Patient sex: M
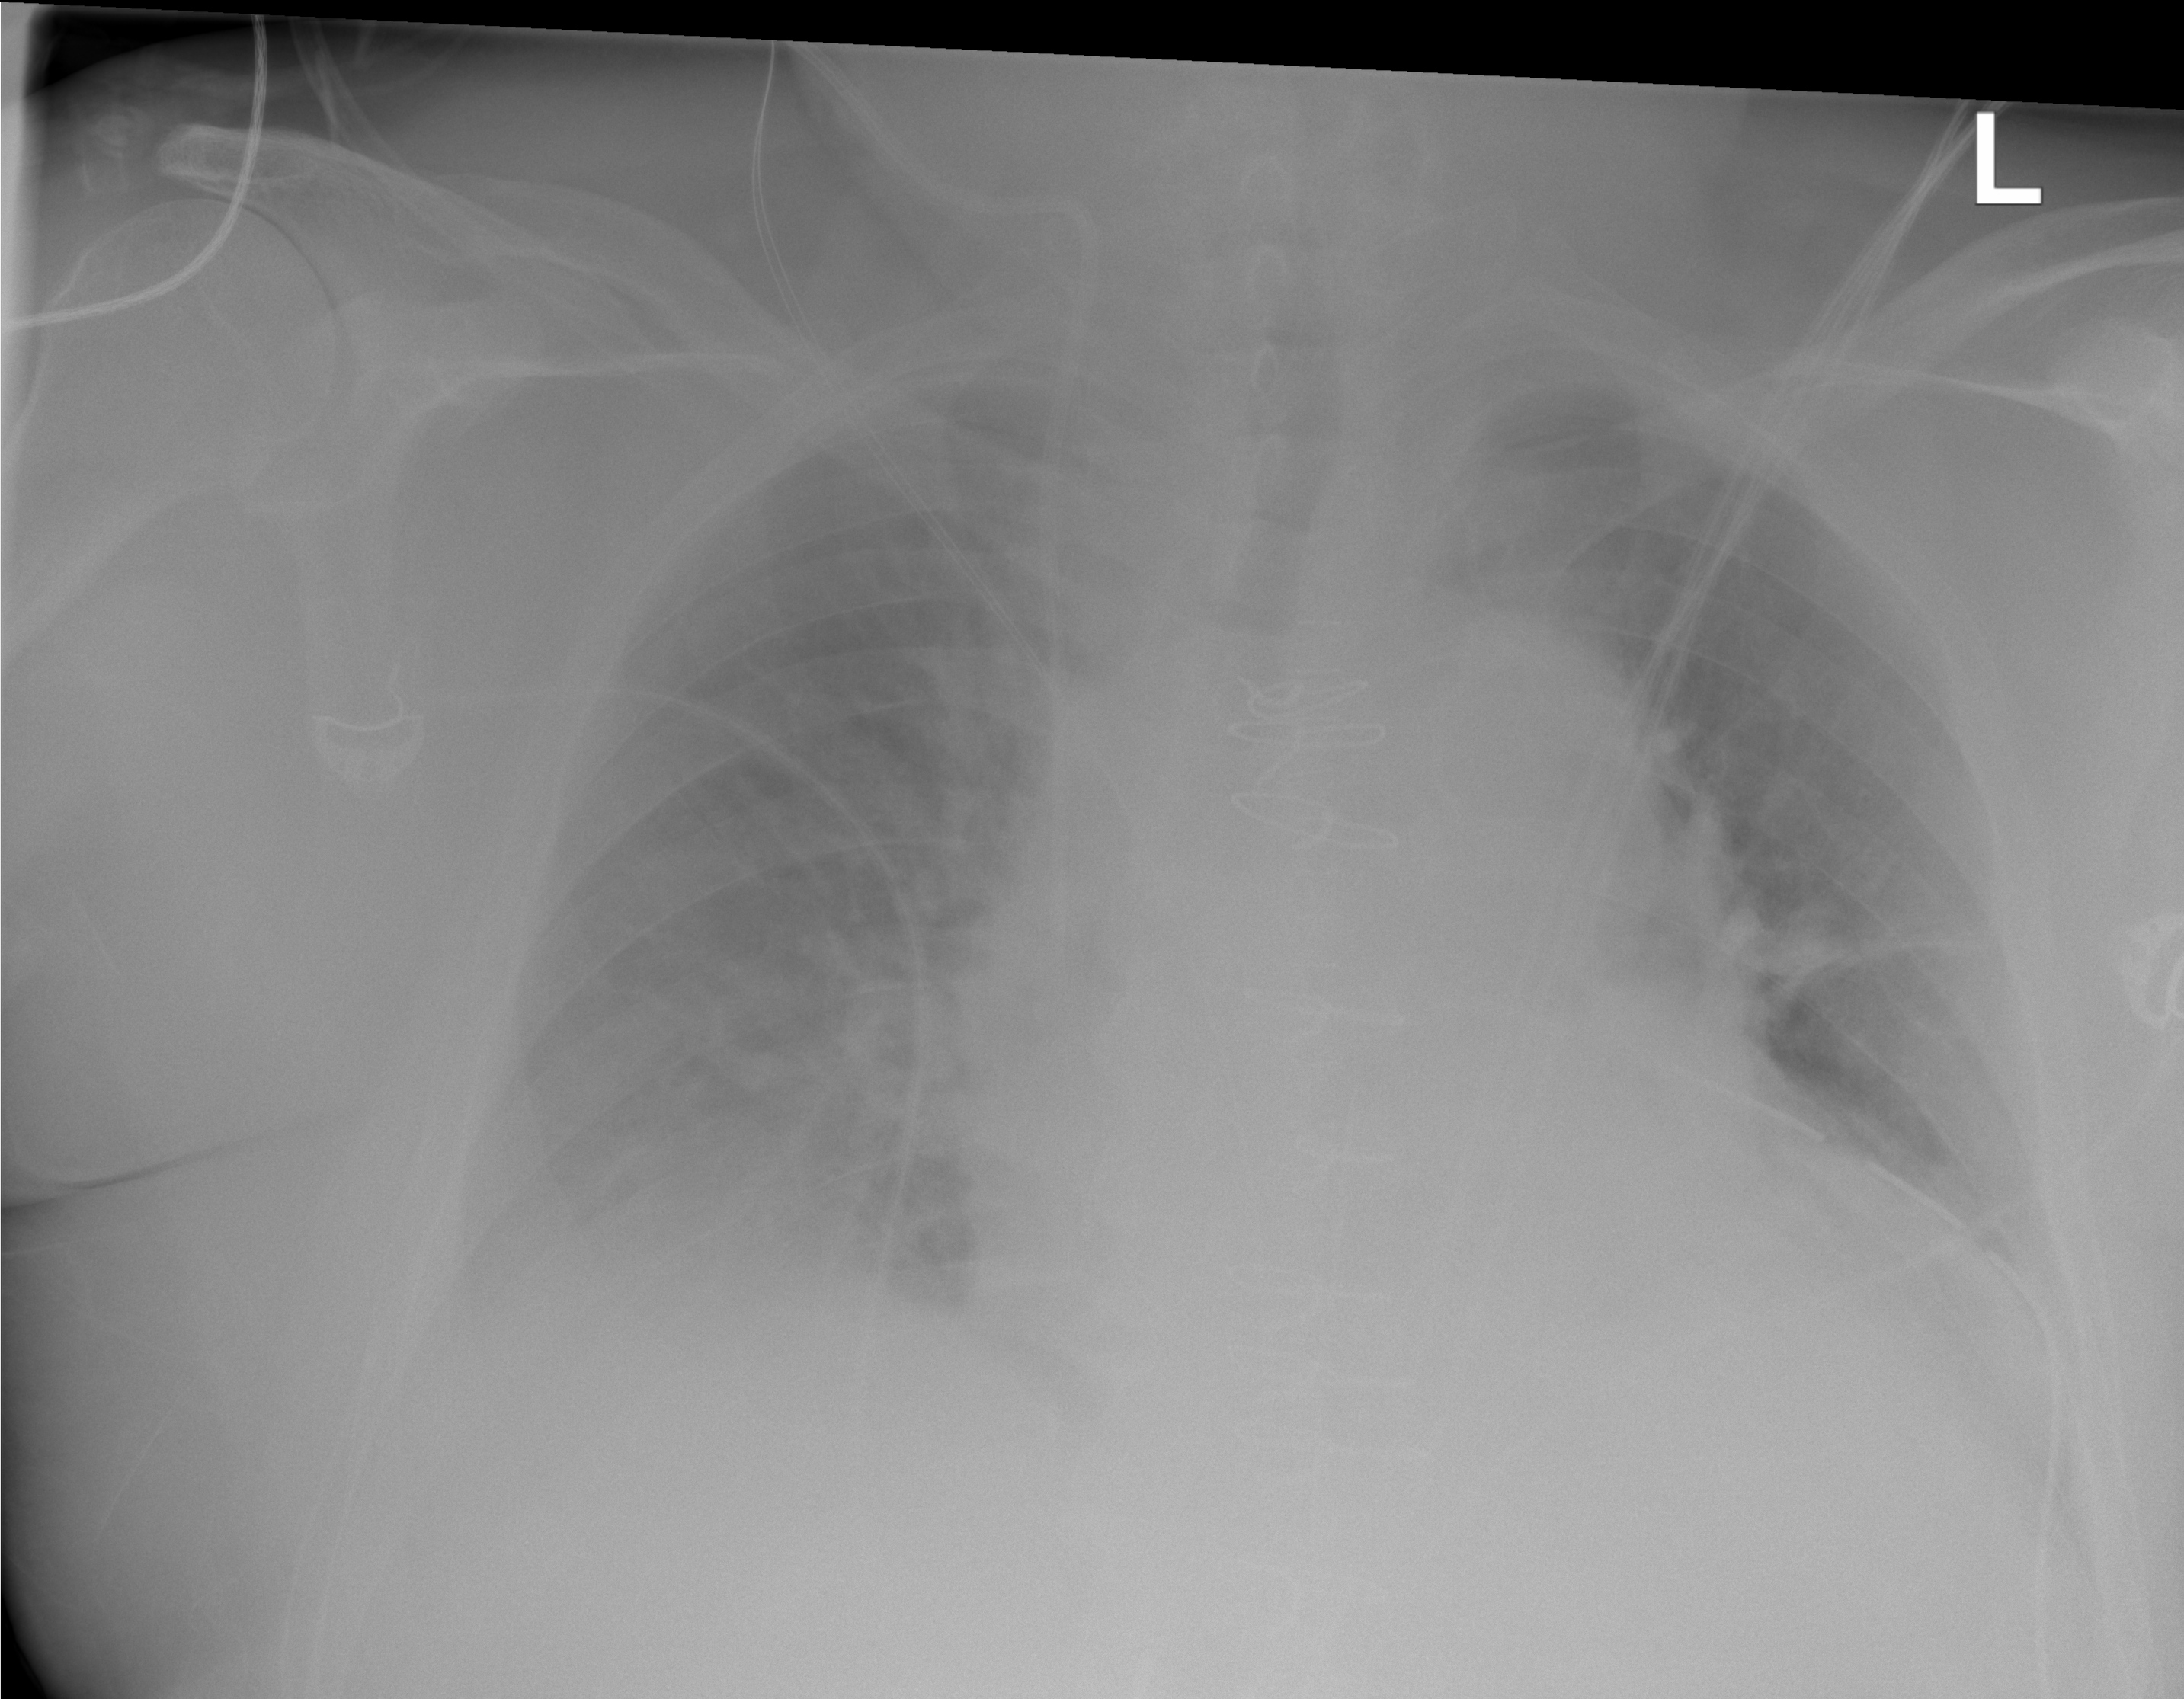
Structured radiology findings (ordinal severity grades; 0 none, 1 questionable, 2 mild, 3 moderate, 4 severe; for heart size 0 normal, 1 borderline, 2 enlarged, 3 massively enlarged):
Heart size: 1
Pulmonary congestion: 2
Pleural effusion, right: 2
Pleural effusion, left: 2
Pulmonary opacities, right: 0
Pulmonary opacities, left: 0
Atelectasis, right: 2
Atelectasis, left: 2